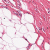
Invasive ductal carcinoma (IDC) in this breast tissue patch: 0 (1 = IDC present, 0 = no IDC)